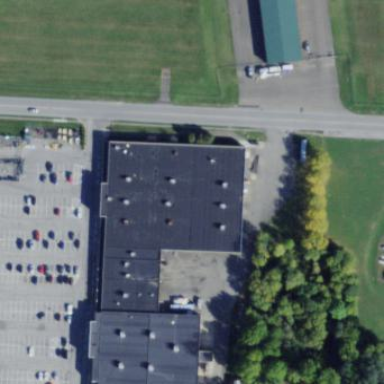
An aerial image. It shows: Retail building that serves as country store.